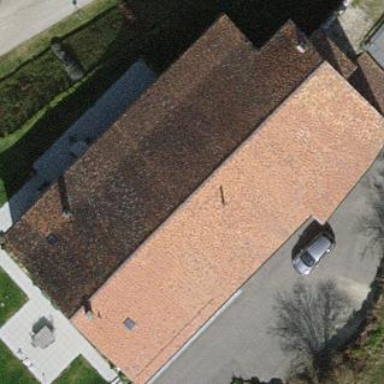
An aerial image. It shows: Simple house.